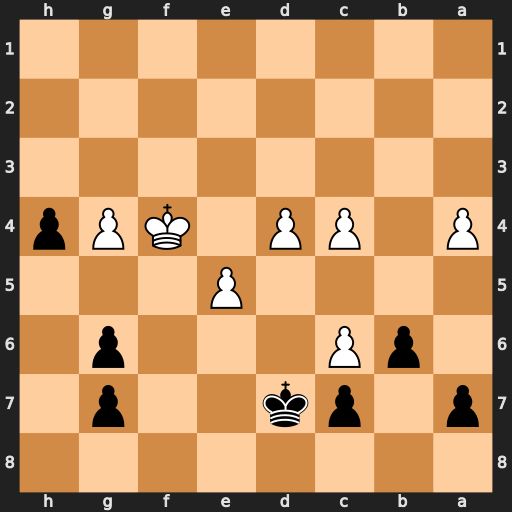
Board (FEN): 8/p1pk2p1/1pP3p1/4P3/P1PP1KPp/8/8/8
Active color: b
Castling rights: -
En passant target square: -
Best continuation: Kxc6 g5 Kd7 Kg4 Ke6